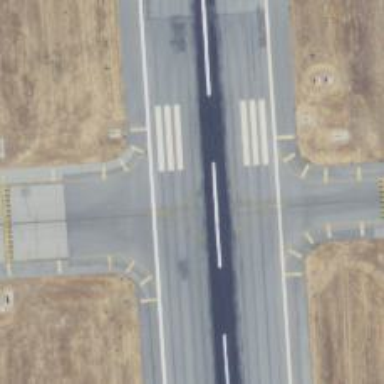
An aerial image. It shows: Image of taxiway at airport.